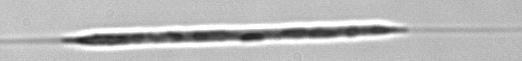
Label: Rhizosolenia